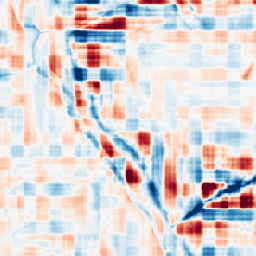
Category: wavelet
Decomposition family: wavelet_reverse_biorthogonal
Decomposition parameters: wavelet: rbio3.5
level: 5
Upsampling method: area
Upsampling parameters: scale: 8
Upsampling scale: 8